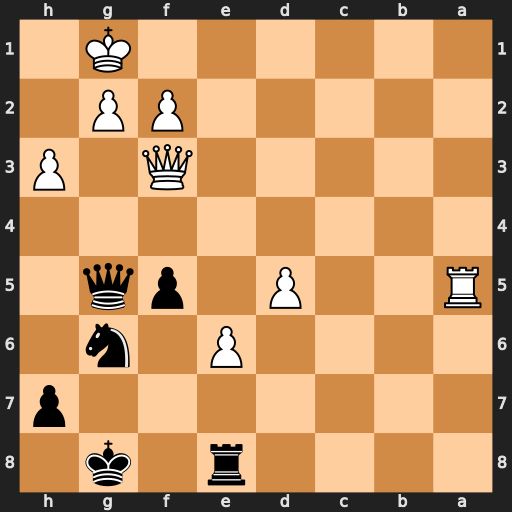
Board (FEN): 4r1k1/7p/4P1n1/R2P1pq1/8/5Q1P/5PP1/6K1
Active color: b
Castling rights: -
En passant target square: -
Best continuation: Qc1+ Kh2 Qc7+